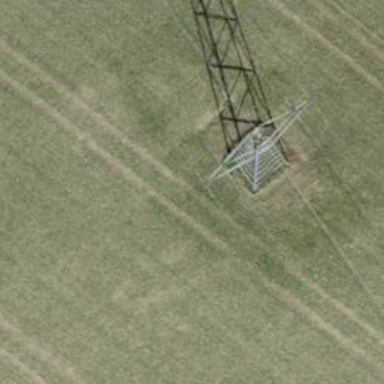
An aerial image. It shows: Power tower.